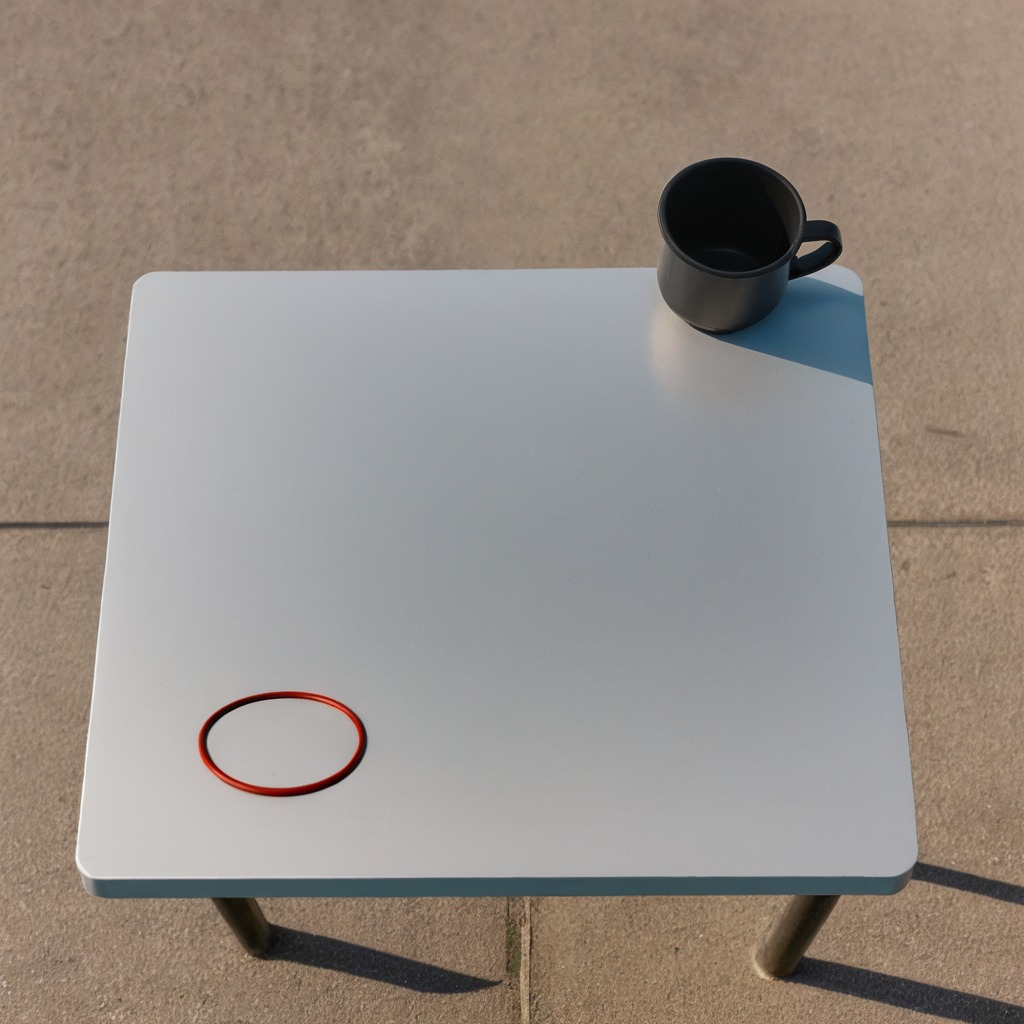
A rubber O-ring is lying on a clean utility table in a temporary outdoor tool station.